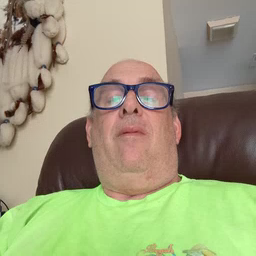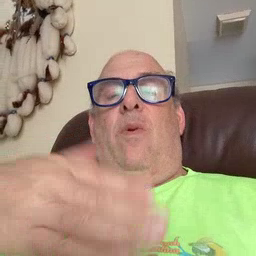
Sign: all